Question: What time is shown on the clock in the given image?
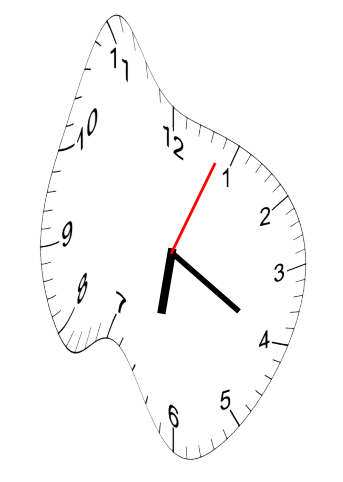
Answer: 06:20:04